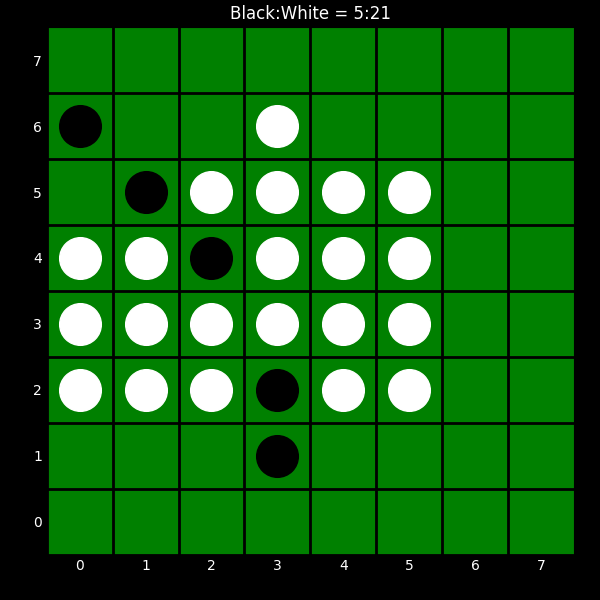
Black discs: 5
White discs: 21